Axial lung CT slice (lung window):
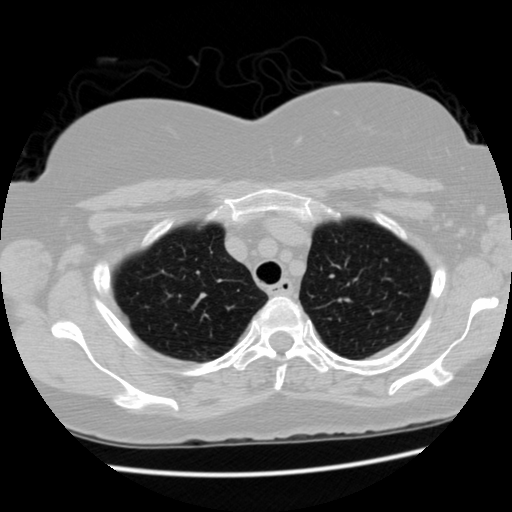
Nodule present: no